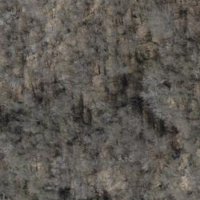
EUNIS habitat code: 41
Species observed at this site:
Melittis melissophyllum